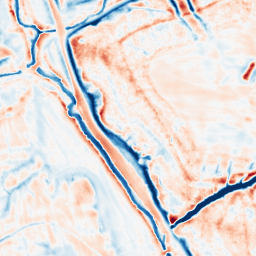
Category: edge_preserving
Decomposition family: bilateral
Decomposition parameters: d: 21
sigma_color: 25
sigma_space: 150
Upsampling method: linear_exact
Upsampling parameters: scale: 2
Upsampling scale: 2